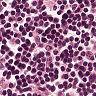
Metastatic tissue present: no